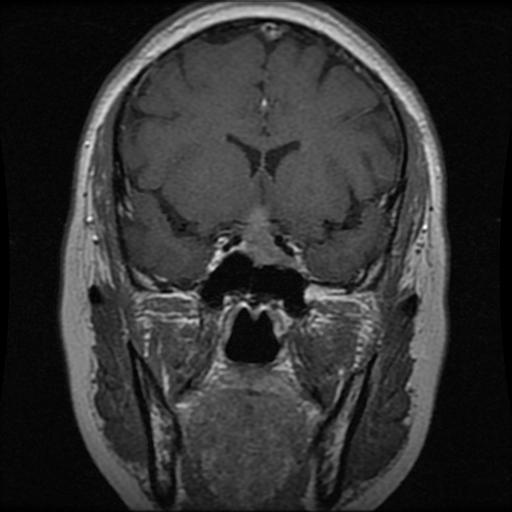
Label: pituitary